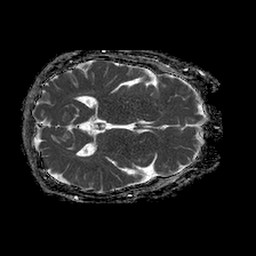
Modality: ADC
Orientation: axial
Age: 50
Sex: male
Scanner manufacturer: philips
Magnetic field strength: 1.5 T
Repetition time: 4.6 s
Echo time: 0.08631 s